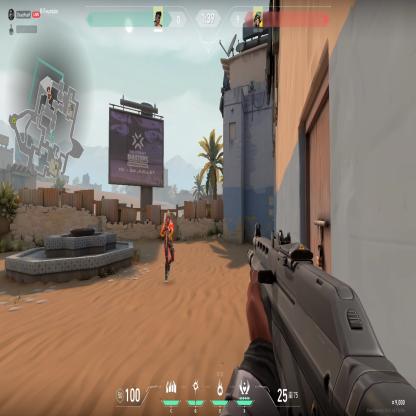
Label: enemy